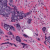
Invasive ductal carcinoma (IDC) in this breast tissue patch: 0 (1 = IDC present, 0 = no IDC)